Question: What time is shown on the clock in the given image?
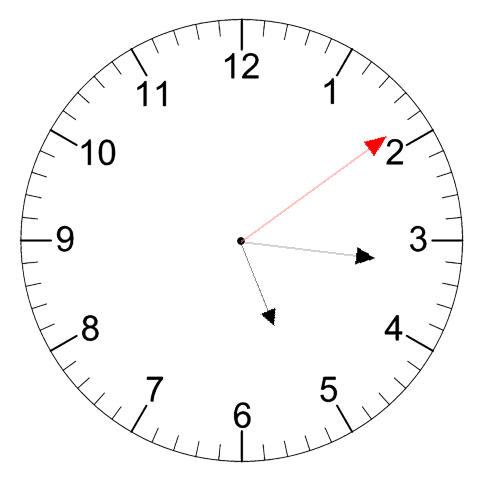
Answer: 05:16:09